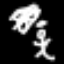
Label: angel